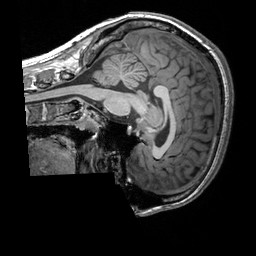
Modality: T1w
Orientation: sagittal
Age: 20
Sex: male
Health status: healthy
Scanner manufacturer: siemens
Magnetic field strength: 3 T
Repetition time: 2.3 s
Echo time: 0.00303 s